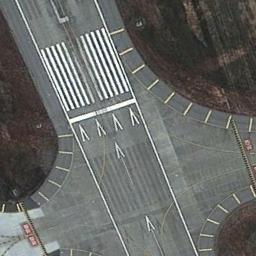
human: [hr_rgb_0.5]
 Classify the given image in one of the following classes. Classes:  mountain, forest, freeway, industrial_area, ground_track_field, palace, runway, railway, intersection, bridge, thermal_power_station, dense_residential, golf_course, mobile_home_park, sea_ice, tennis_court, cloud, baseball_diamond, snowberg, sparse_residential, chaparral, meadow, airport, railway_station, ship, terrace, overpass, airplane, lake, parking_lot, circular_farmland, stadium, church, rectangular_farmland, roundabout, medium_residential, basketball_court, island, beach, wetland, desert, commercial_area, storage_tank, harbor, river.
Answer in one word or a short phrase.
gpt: runway